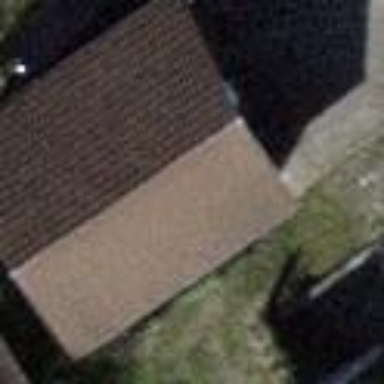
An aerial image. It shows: Group of garages.